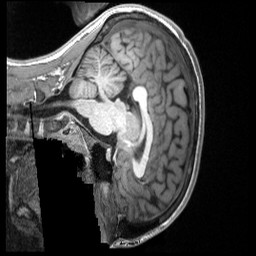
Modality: T1w
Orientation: sagittal
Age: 17
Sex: female
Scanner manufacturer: siemens
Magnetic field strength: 3 T
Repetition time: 2.53 s
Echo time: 0.00169 s